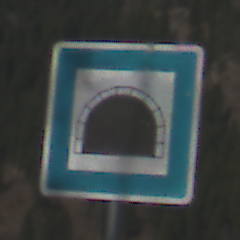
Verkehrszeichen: Tunnel
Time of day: MorningAfternoon
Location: Outdoor (Nature)
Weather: PartlyCloudy
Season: NotSpecified
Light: Natural